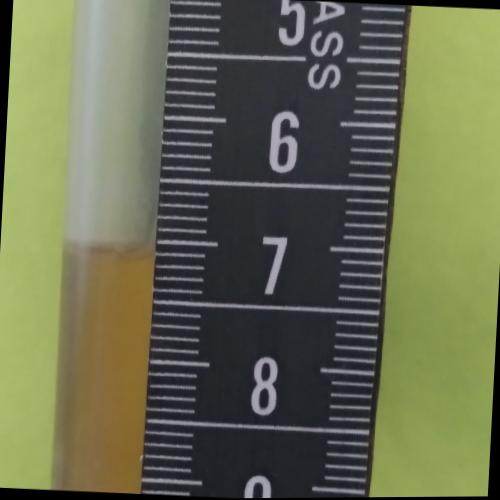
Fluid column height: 7.1 cm